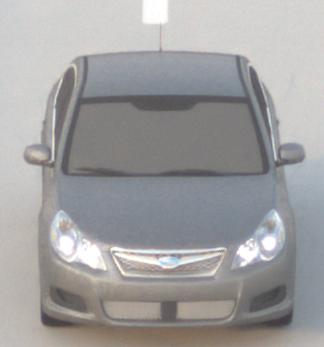
Make: Subaru
Model: Legacy 2.0R
Detailed model: Legacy (IV) Limousine
Model produced from: 2007/09
Model produced until: 2008/10
Doors: 4
Color: gray
Road condition: dry road
Daytime: sunrise or sunset
Contrast: low contrast